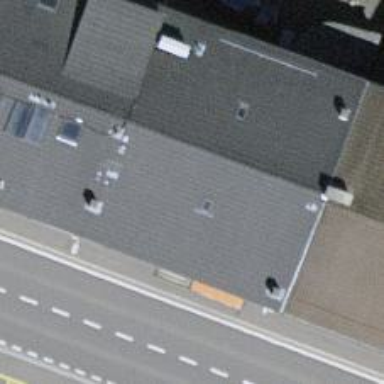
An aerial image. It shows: Fast food establishment.